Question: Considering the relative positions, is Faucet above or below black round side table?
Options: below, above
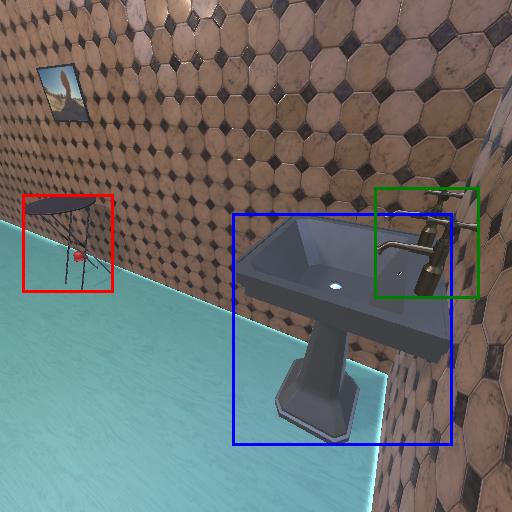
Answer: below